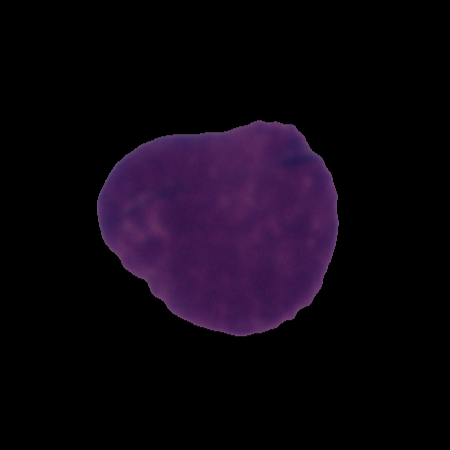
Label: cancer